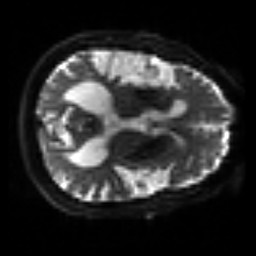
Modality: sbref
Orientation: axial
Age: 69
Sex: male
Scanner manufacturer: siemens
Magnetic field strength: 3 T
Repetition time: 3.2 s
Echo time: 0.081 s